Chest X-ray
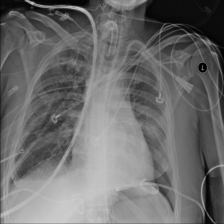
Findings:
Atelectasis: negative
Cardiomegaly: negative
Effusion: negative
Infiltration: negative
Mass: negative
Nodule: negative
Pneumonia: negative
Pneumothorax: positive
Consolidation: negative
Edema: negative
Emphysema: negative
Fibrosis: negative
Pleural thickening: negative
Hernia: negative